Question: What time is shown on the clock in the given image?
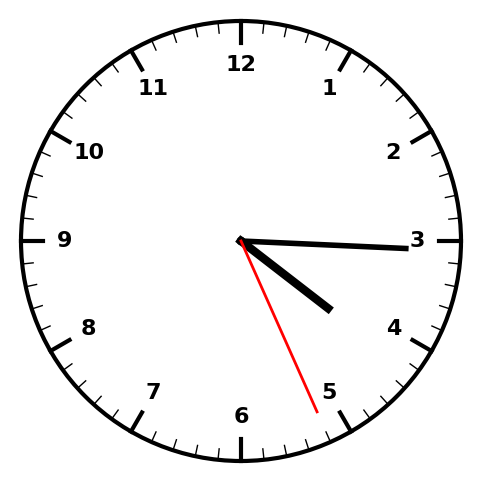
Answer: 04:15:26